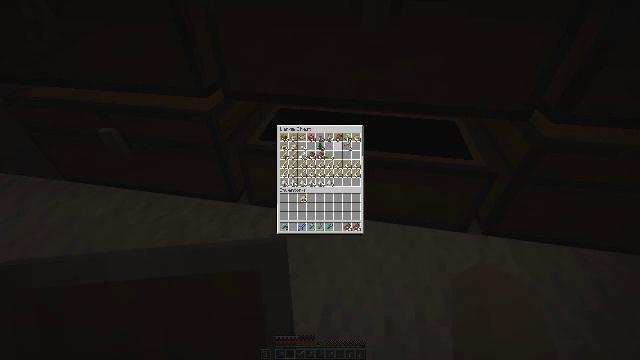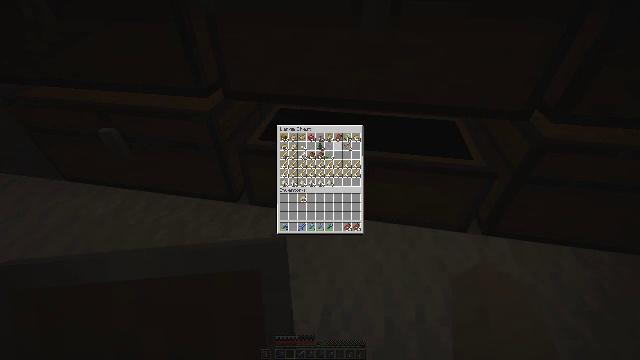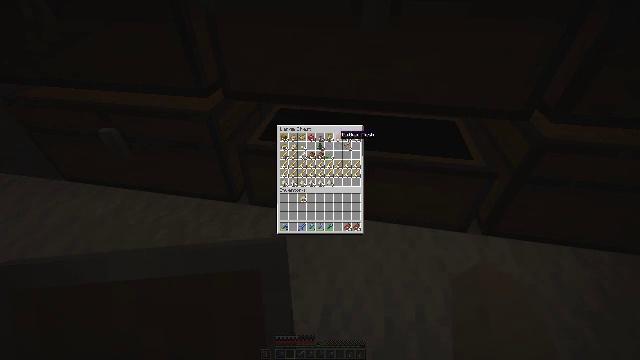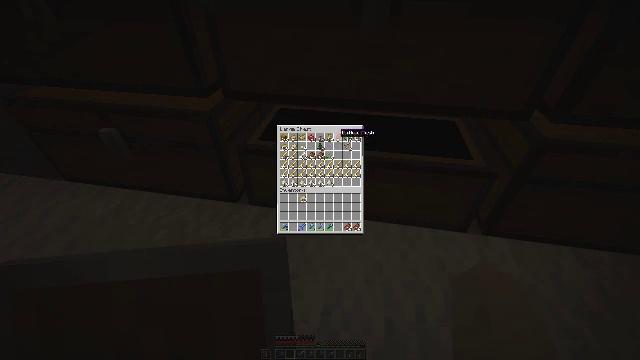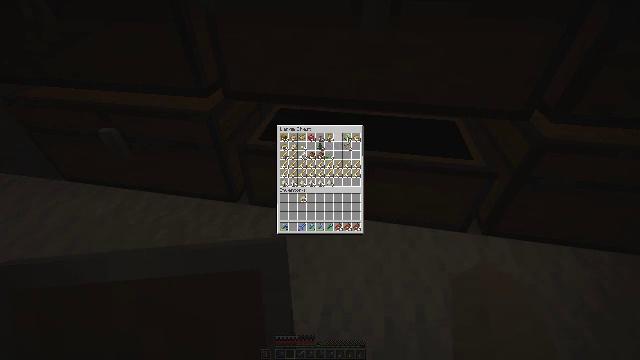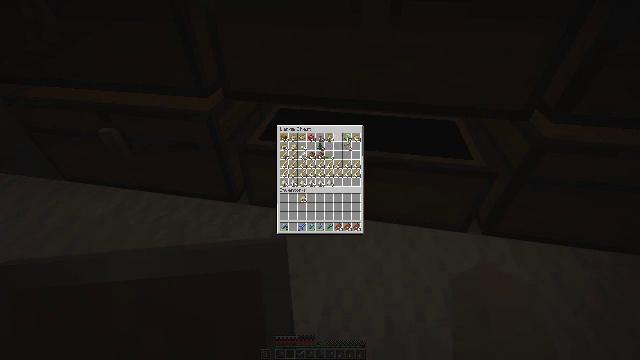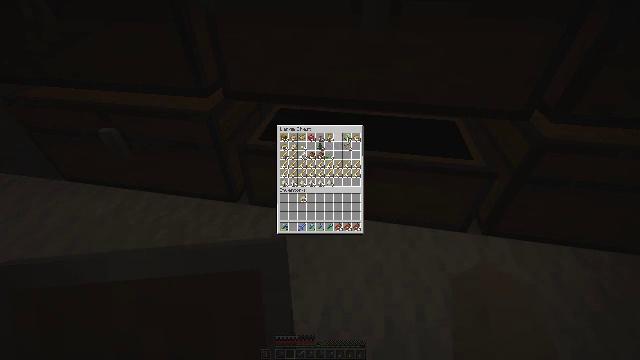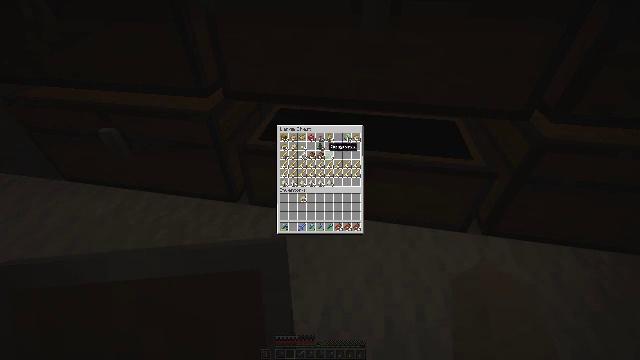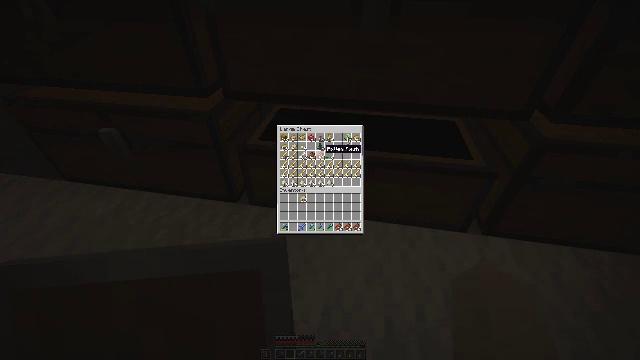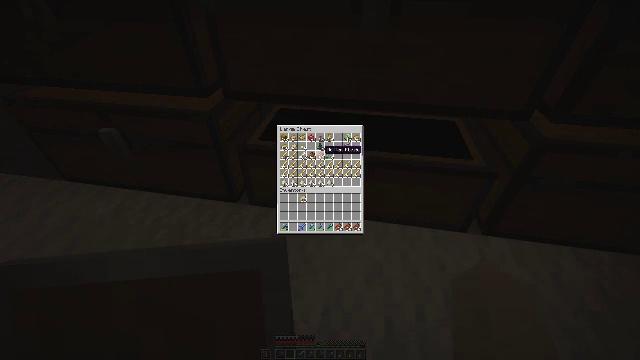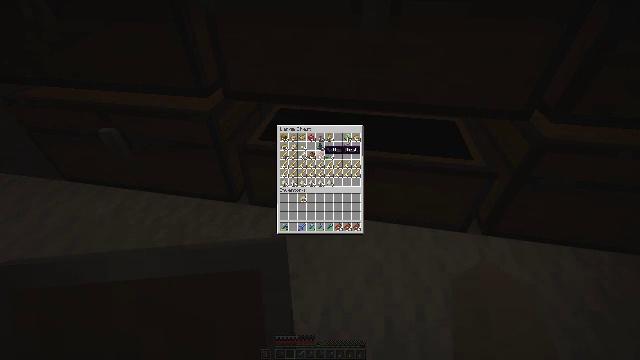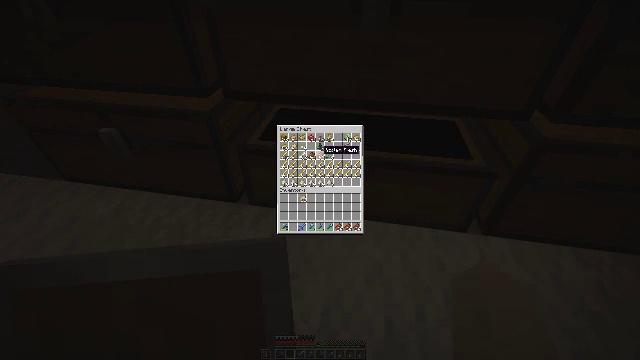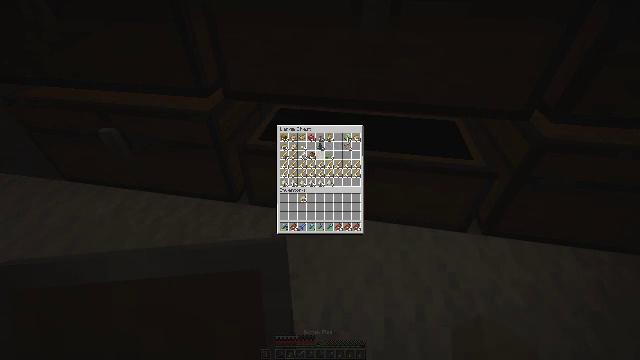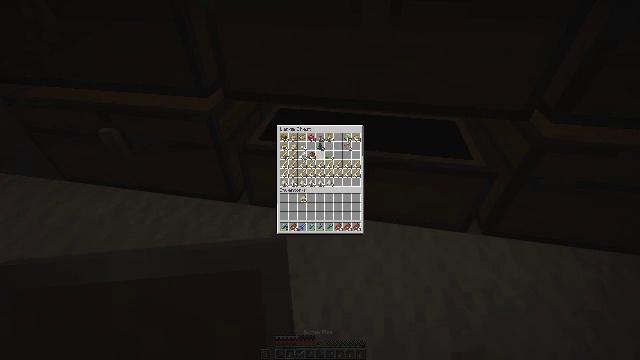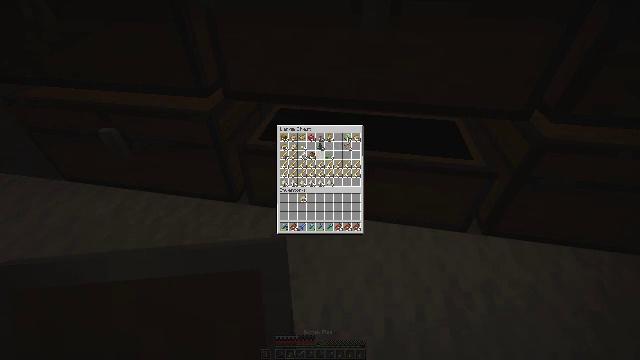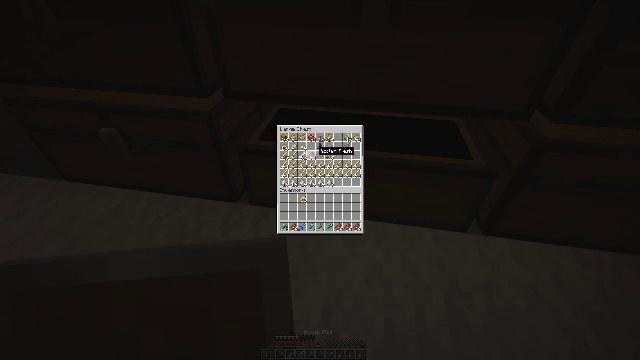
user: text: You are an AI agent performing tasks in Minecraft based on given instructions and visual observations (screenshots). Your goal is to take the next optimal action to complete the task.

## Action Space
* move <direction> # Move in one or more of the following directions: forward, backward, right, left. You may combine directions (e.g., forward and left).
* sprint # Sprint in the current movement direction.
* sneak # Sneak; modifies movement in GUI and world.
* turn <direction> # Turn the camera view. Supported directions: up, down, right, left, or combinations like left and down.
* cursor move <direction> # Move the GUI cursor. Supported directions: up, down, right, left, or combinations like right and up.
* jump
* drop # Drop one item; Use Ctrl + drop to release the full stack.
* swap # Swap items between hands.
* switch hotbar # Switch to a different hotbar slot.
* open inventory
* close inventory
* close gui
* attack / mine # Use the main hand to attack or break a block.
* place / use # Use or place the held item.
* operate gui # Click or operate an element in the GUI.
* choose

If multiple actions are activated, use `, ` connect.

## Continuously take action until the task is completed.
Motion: motion action
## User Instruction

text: Mine the blue shulker box.
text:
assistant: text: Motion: sneak, attack / mine
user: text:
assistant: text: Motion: sneak, turn up
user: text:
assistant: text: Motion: sneak
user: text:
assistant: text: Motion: sneak, attack / mine
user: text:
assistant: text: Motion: sneak, attack / mine
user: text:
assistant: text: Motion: sneak, turn down
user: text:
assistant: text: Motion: sneak, turn left and down
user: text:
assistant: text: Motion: sneak, turn left
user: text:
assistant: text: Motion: sneak
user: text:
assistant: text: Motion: sneak
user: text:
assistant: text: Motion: sneak
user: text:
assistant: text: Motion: sneak, attack / mine
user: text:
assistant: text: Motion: sneak, attack / mine
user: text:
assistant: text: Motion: sneak, attack / mine
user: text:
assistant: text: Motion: sneak, turn left
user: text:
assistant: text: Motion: sneak
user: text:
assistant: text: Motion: sneak, attack / mine
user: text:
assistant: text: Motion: sneak, attack / mine
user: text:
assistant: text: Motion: sneak, attack / mine
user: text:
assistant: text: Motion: sneak
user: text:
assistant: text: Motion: sneak
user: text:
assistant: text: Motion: no_op
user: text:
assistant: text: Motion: no_op
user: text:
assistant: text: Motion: no_op
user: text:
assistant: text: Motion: turn left
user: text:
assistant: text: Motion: sneak
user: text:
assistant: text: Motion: sneak
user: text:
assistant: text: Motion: sneak, attack / mine
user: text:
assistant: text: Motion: sneak, attack / mine
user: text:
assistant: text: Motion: sneak, attack / mine